Question: I am using this method for embedding post on my webpage.
> The easiest method is to locate the post that you want to embed on plus.google.com and click the downward pointing arrow that indicates the menu menu icon and choose Embed post. dialog displays with code that you can copy and paste into the desired location within your article or site. For example:

But i want to display a community post on my web page. Can anyone please explain the procedure to me?
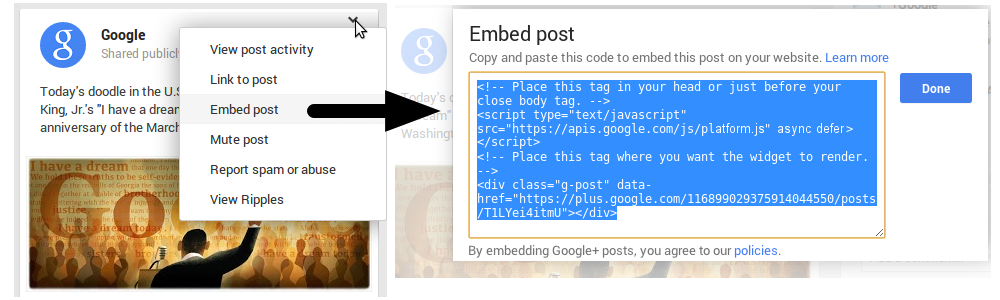
Answer: <URL>
> The following post types are not supported:-